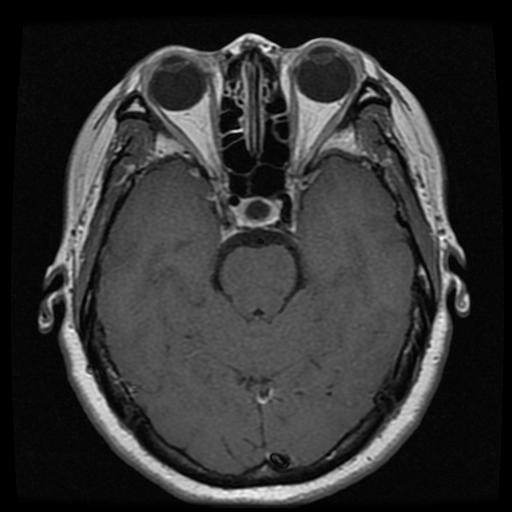
Label: pituitary